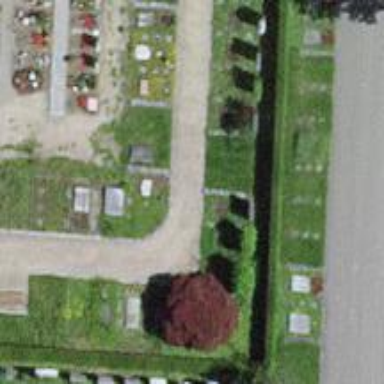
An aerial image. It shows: Graveyard.